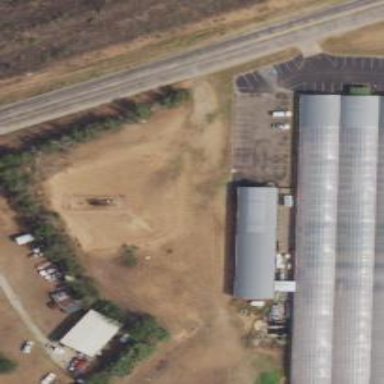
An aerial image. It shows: Building used for greenhouse horticulture.